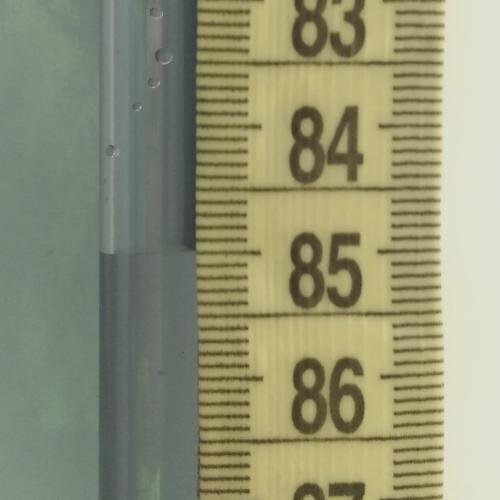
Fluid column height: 85.0 cm